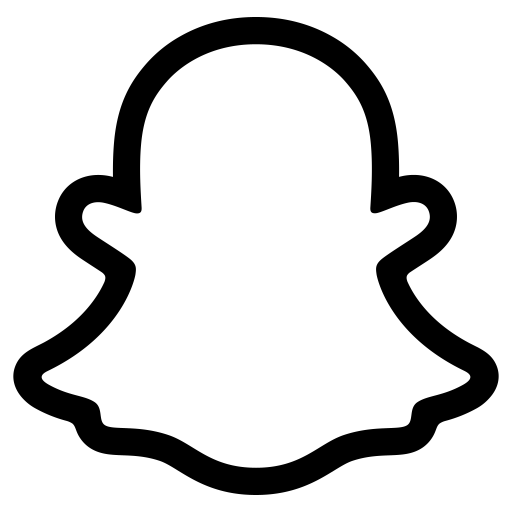
Tags: icon, FontAwesome, fa-icon, brand, snapchat